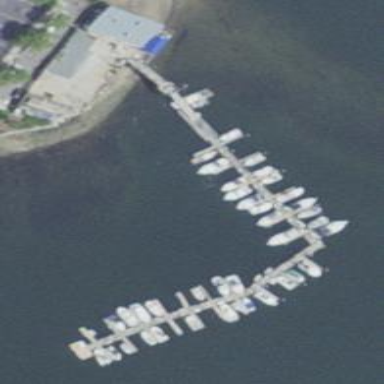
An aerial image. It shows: Marina area for leisure land.